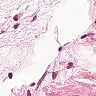
Metastatic tissue present: yes